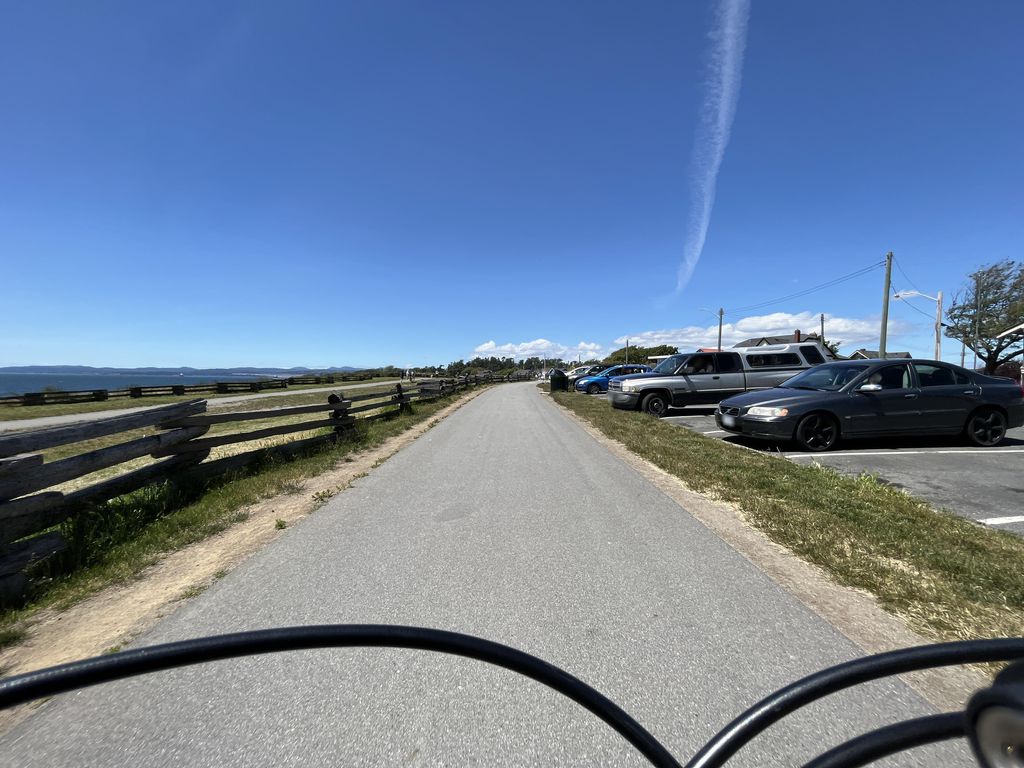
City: victoria